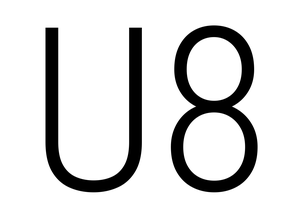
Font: Roboto_Condensed_Light